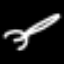
Label: fork